Question: I have an app which I've designed in the width:any height:any universal size template in XCode (Swift). Basically, I have a custom cell, with its own uitableviewcell class too, and two labels inside of it which display array data. Anyway, I am struggling to add the correct restraints etc, so that the labels and text inside them display properly on all iOS devices. Even though I have changed the font to be able to go to 0.2 scale, there's still sometimes overlap or text clipped in the label on smaller iOS screens. It's probably a simple thing to resolve. So can anyone help me make this layout look the same, or the equivalent, on all iOS devices and all orientations too please? Here is my design:

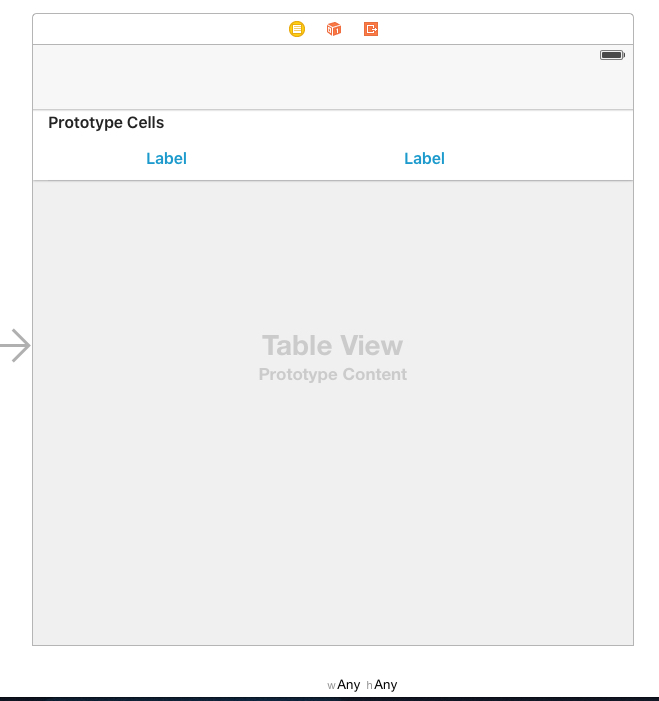
Answer: The fact that your labels are overlapping each other is probably that you don't have the proper width constraints.
This is what I will do, taking the left label as an example:
- -
<URL>
<URL>
You will need to do the similar for the right label replacing the left margin constraint with a right margin one.
Now both the labels only take 50% of the width, then they will not overlap any more guaranteed.